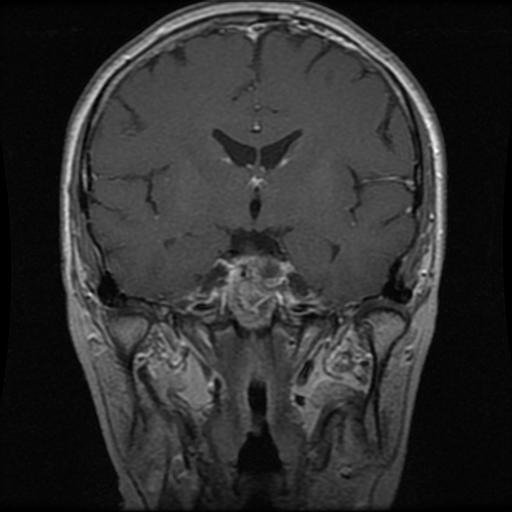
Label: pituitary